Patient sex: F
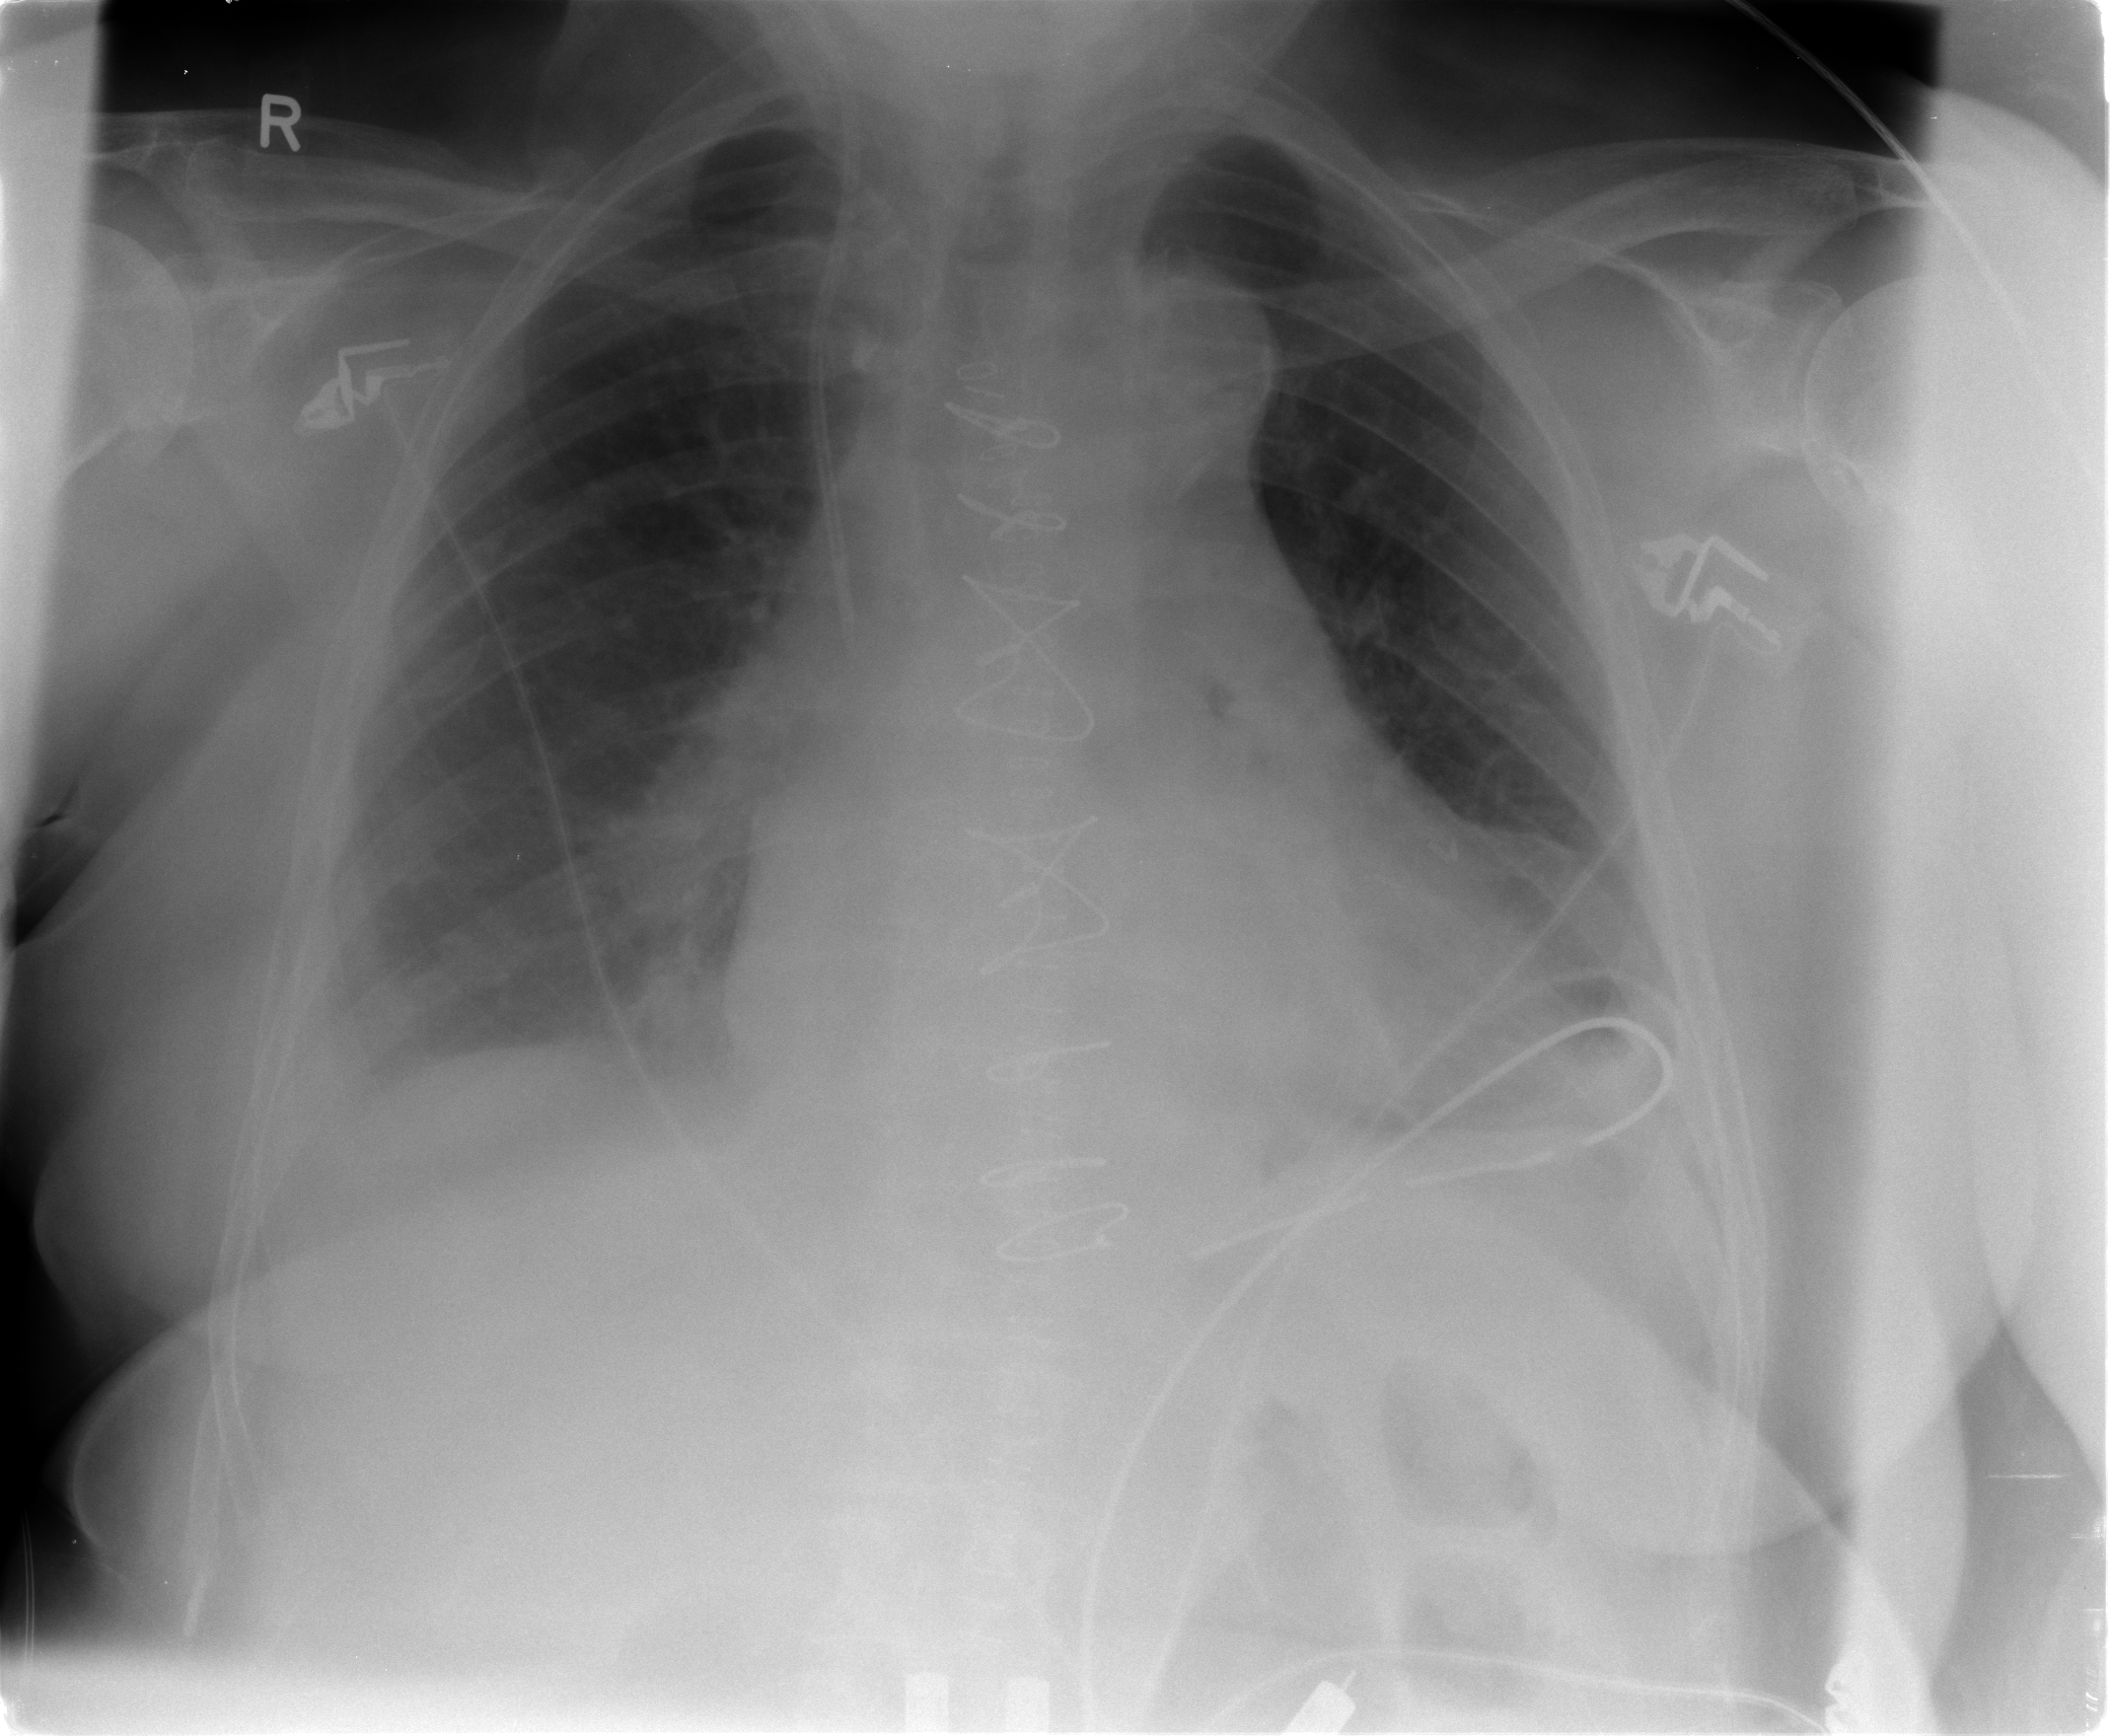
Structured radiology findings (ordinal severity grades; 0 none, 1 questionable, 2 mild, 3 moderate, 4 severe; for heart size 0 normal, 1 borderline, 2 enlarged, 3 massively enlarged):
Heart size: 2
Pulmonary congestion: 0
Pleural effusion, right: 2
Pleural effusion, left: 2
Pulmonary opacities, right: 2
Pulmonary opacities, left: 0
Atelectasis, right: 2
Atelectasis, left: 2